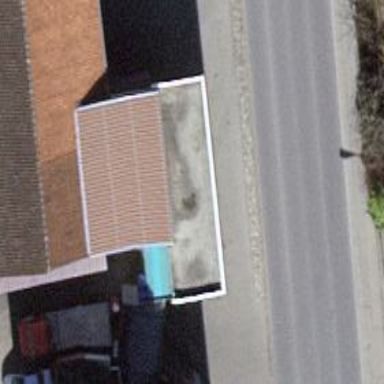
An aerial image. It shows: Fuel station.